Field crop: tomato
Growth stage: 1
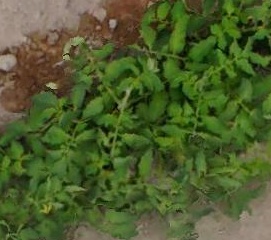
Species: tomato